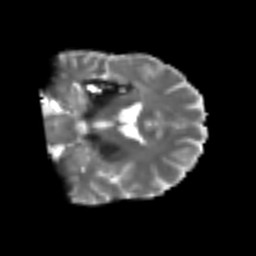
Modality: T2w
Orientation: coronal
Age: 40
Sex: male
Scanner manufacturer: siemens
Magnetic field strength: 3 T
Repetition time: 4.987 s
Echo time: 0.0792 s